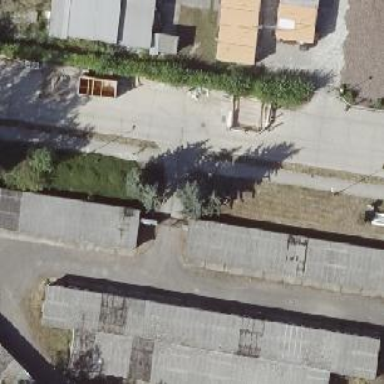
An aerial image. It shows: Concrete driveway.